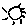
Label: sun